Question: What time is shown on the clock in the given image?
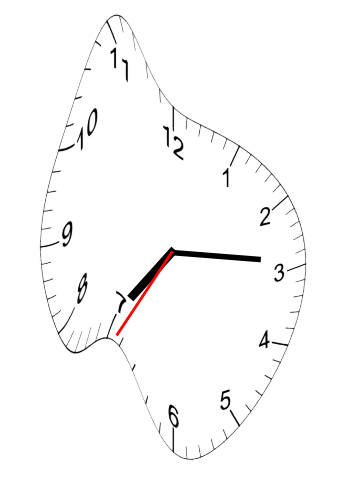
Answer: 07:14:35